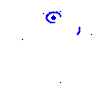
Particle: pion